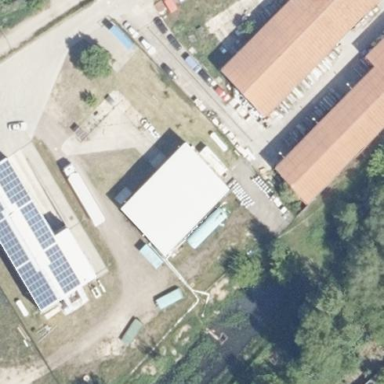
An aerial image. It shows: Commercial building.